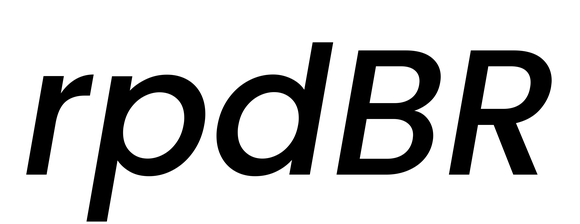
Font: Poppins-MediumItalic